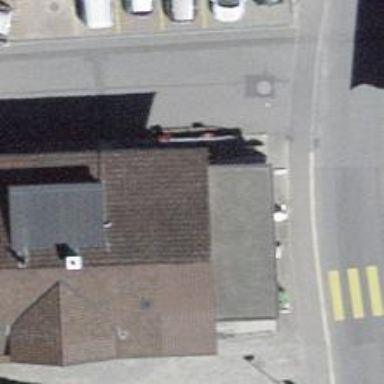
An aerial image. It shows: Restaurant.